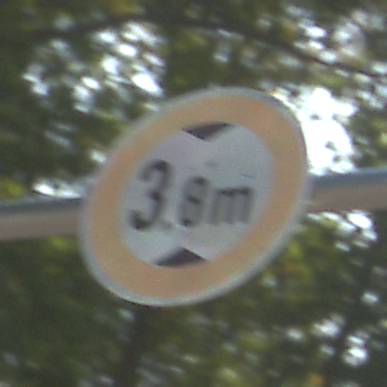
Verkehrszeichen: TatsaechlicheHoehe
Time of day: MorningAfternoon
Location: Outdoor (Suburban)
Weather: Clear
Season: NotSpecified
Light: Natural